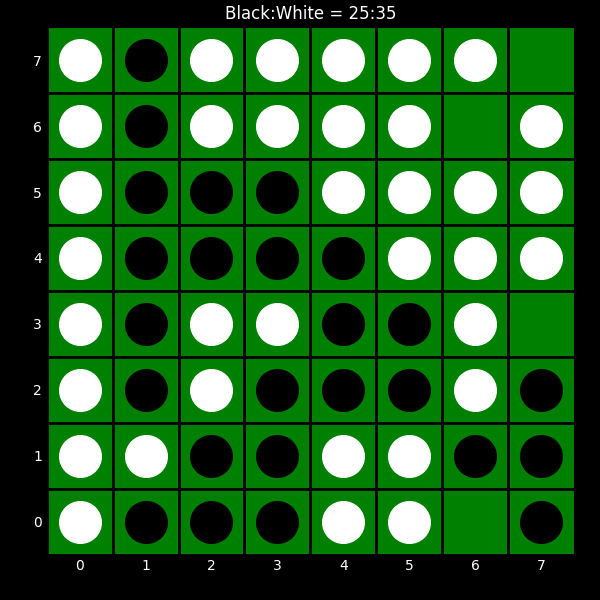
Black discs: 25
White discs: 35